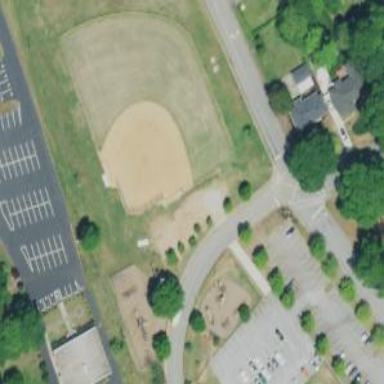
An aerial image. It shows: Baseball pitch for leisure land.